Question: Sorry for maybe incorrect title for the topic, but this is the best that I came up with.
So, I'm building admin panel for a website.
I have a page, and in some part of the page, i'd like to refresh it and load another form.
let's say add a schedule, and somewhere down on the page I'd like to have this form displayed as soon as the link is clicked.
when a user saves it, I'd like that form to disappear and and in stead of that to have a list displaying all of the schedules.

I don't want to use frames - I'm not a supporter of frames. The panel is built using PHP.
Maybe this might be achived with Ajax? If yes -> How? any link to good example or tutorial.
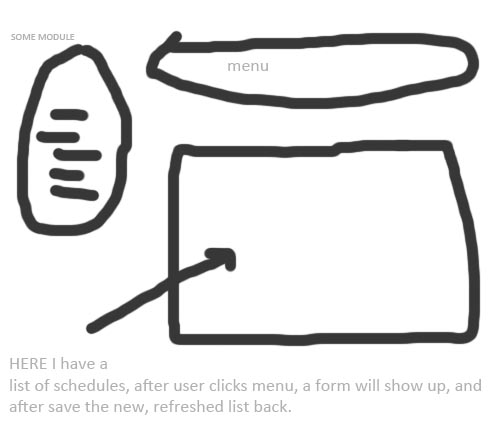
Answer: yes this will be solved with ajax.
Here is a code example when the page is supposed to refresh
'''
$('#button').click(function() {
$.ajax({
url: 'path/to/script.php',
type: 'post',
dataType: 'html', // depends on what you want to return, json, xml, html?
// we'll say html for this example
data: formData, // if you are passing data to your php script, needed with a post request
success: function(data, textStatus, jqXHR) {
console.log(data); // the console will tell use if we're returning data
$('#update-menu').html(data); // update the element with the returned data
},
error: function(textStatus, errorThrown, jqXHR) {
console.log(errorThrown); // the console will tell us if there are any problems
}
}); //end ajax
return false; // prevent default button behavior
}); // end click
'''
jQuery Ajax
<URL>
Script explained.
1 - User clicks the button.
2 - Click function initiates an XHR call to the server.
3 - The url is the php script that will process the data we are sending based on the values posted.
4 - The type is a POST request, which needs data to return data.
5 - The dataType in this case will be html.
6 - The data that we are sending to the script will probably be a serialization of the form element that is assigned to the variable formData.
7 - If the XHR returns 200, then log in the console the returned data so we know what we are working with. Then place that data as html inside the selected element (#update-menu).
8 - If there is an error have the console log the error for us.
9 - Return false to prevent default behavior.
10 - All done.